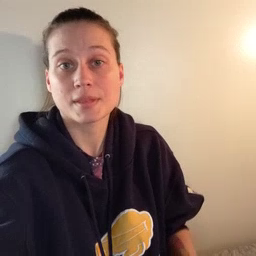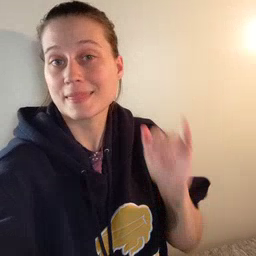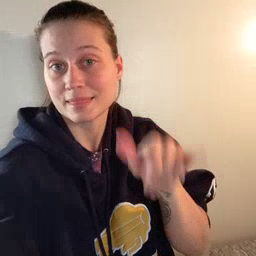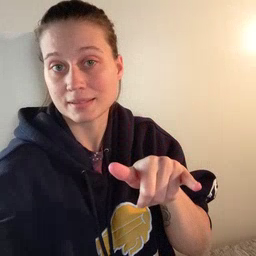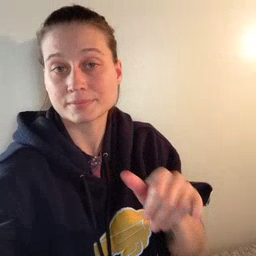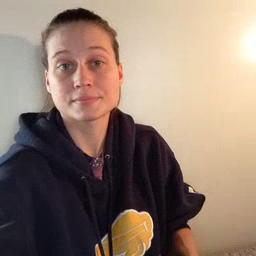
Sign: that